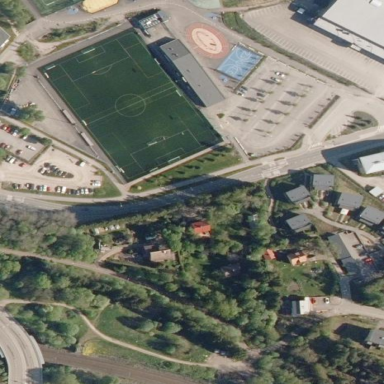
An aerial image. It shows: Artificial turf pitch within leisure land area.